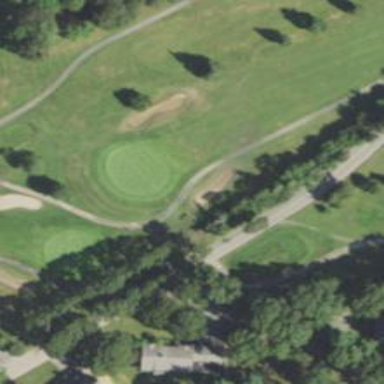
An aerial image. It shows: Pathway for golfing.